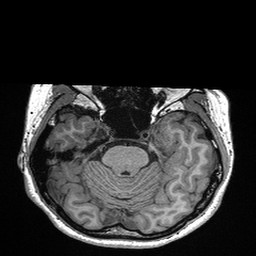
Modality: T1w
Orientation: coronal
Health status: healthy
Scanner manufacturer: siemens
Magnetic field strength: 3 T
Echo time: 0.00298 s